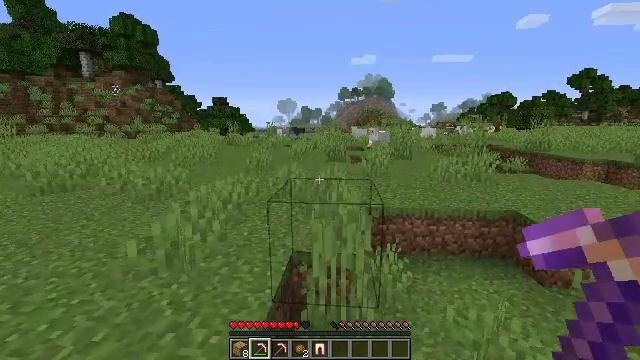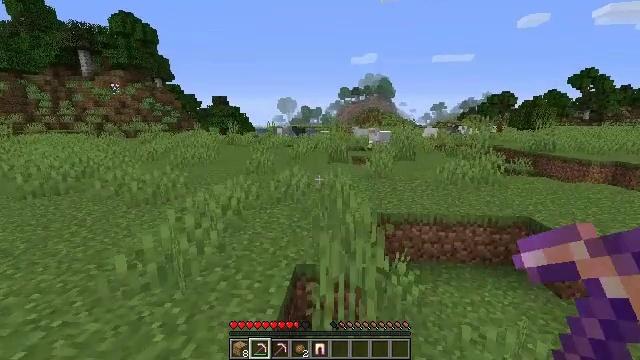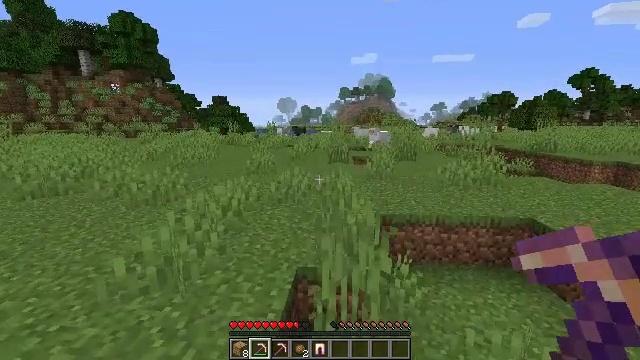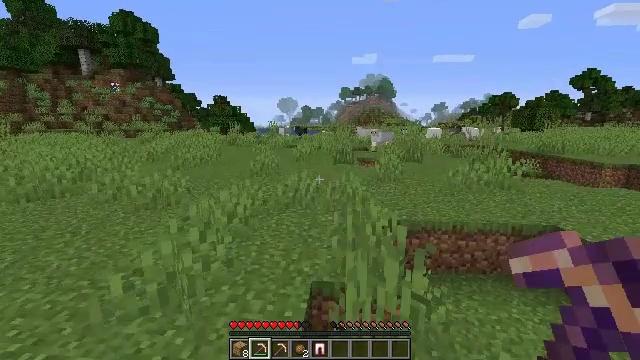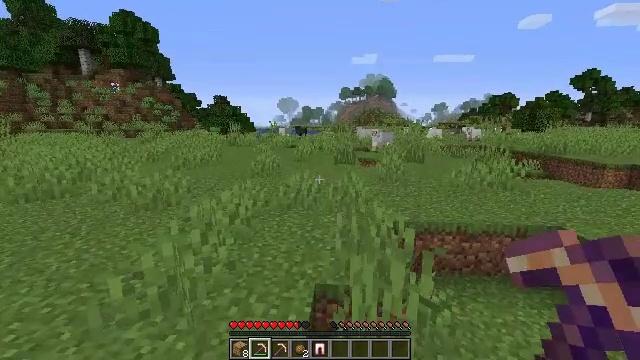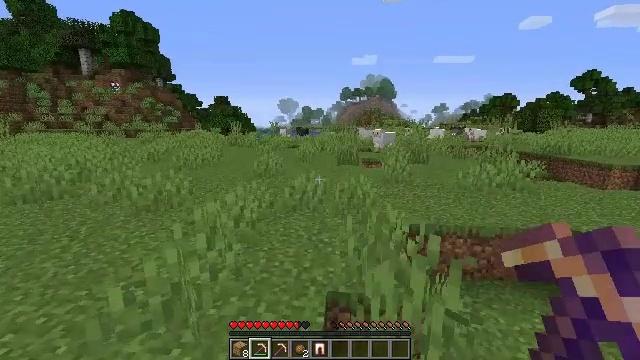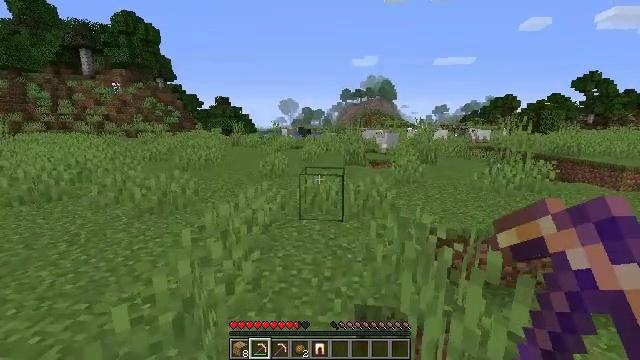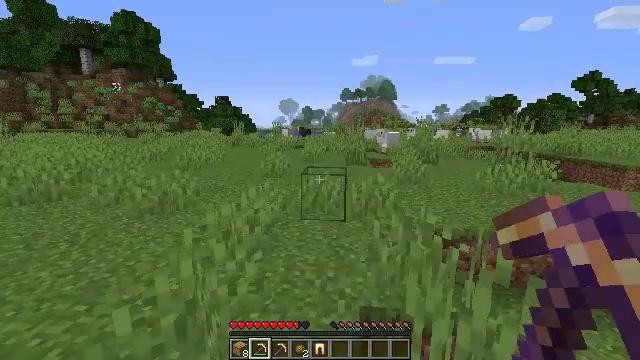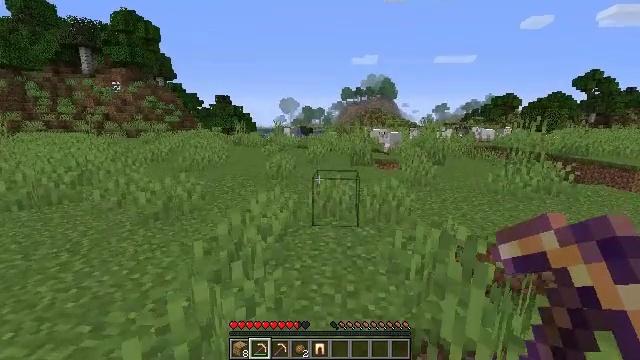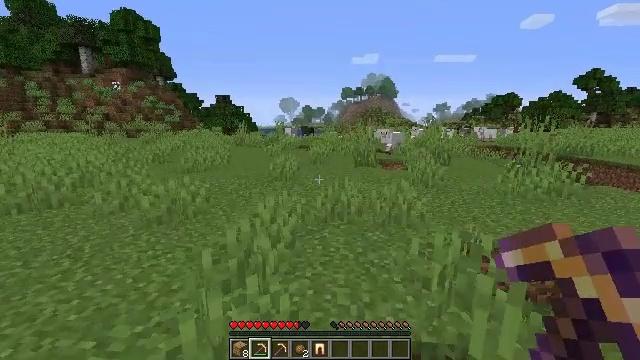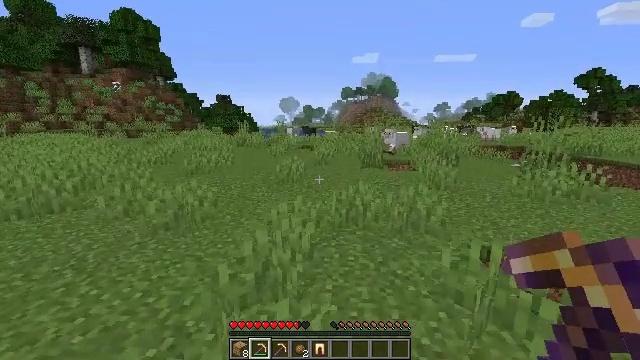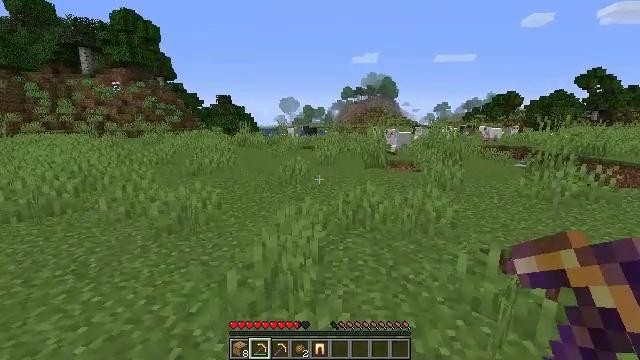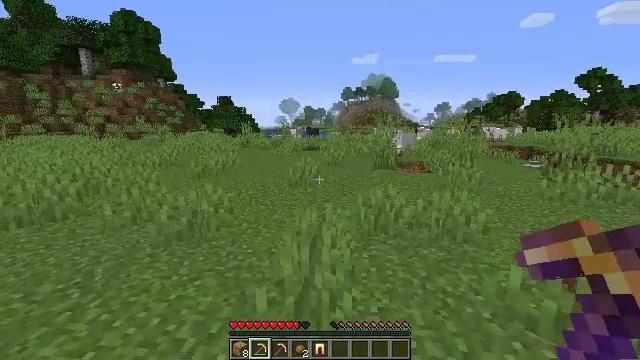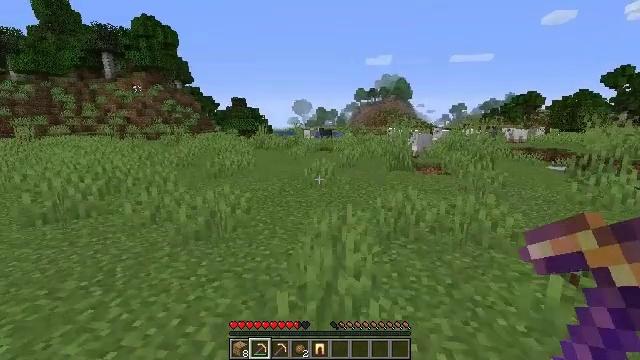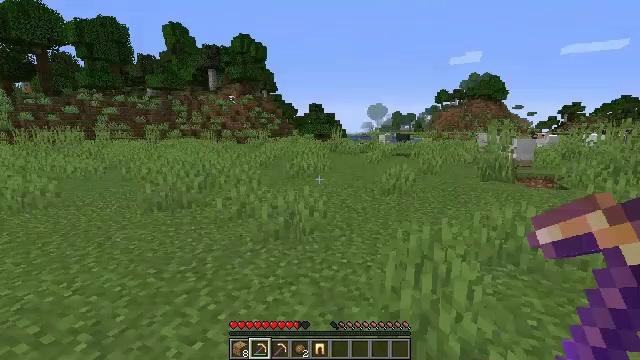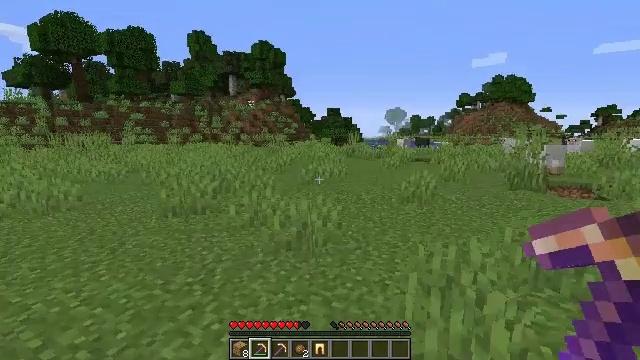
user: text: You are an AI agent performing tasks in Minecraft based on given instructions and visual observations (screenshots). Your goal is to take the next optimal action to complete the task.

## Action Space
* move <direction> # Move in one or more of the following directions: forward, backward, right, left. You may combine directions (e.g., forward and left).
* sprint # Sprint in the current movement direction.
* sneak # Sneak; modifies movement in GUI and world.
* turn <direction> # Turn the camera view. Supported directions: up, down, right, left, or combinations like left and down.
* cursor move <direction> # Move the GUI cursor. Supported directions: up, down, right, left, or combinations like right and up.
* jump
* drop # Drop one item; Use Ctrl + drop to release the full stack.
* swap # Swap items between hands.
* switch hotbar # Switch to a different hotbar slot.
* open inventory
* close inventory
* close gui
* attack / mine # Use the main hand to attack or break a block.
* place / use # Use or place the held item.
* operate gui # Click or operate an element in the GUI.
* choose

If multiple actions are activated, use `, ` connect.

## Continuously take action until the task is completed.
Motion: motion action
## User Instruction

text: Break the grass block.
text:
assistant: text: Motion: move forward and move left
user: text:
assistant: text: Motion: move forward and move left
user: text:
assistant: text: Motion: move forward and move left
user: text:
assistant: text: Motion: move forward and move left
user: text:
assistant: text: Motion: move forward and move left
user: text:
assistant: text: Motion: move forward and move left
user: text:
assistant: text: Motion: move forward and move left
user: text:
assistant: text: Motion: move forward and move left
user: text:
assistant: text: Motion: move forward and move left
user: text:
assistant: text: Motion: move forward and move left
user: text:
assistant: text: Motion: move forward and move left
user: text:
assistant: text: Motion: move forward and move left
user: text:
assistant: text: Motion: move forward and move left, turn left
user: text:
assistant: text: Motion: move forward and move left, turn left and up
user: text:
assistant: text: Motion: move forward and move right, turn left and up
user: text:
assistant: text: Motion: move forward and move right
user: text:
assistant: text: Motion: move forward and move right
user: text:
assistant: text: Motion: move forward and move right
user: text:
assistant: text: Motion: move forward and move right, turn left
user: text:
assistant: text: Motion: move forward and move right, turn left
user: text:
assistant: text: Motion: move forward and move right, turn left
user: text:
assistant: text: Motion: move forward and move right
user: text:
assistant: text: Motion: move forward and move right
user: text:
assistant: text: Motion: move forward and move right, turn left and up
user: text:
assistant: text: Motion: move forward and move right, turn left and up
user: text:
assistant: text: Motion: move forward and move right, turn left
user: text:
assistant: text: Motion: move forward and move right
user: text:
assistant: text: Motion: move forward and move right
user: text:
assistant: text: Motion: move forward and move right
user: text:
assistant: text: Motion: move forward and move right